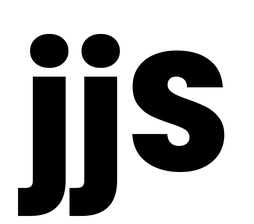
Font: Poppins-ExtraBold